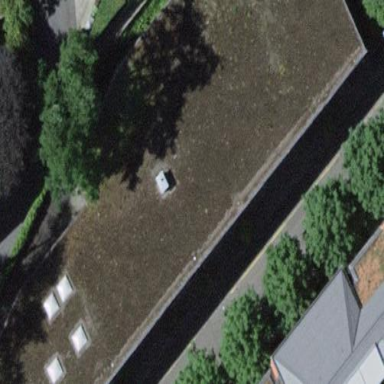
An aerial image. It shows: Office building.